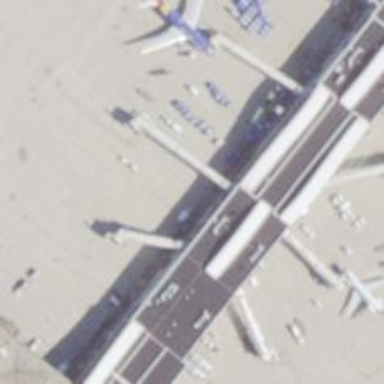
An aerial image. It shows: Airport gate.